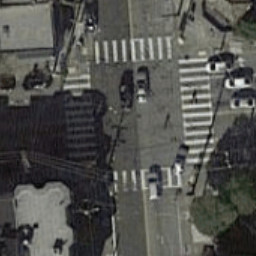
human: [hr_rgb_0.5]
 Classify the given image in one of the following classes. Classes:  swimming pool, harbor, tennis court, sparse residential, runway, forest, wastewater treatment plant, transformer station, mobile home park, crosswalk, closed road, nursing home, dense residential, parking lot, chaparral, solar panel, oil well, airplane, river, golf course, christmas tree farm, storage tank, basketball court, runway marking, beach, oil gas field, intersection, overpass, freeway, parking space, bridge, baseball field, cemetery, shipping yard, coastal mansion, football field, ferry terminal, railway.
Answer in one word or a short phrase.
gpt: crosswalk